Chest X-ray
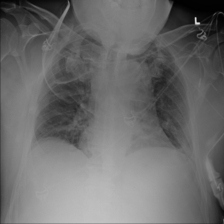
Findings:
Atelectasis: negative
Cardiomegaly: negative
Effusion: negative
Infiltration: negative
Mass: negative
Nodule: negative
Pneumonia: negative
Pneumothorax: negative
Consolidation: negative
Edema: negative
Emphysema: negative
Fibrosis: negative
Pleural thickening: negative
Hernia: negative